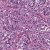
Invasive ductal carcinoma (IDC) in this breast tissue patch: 1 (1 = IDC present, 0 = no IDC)